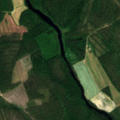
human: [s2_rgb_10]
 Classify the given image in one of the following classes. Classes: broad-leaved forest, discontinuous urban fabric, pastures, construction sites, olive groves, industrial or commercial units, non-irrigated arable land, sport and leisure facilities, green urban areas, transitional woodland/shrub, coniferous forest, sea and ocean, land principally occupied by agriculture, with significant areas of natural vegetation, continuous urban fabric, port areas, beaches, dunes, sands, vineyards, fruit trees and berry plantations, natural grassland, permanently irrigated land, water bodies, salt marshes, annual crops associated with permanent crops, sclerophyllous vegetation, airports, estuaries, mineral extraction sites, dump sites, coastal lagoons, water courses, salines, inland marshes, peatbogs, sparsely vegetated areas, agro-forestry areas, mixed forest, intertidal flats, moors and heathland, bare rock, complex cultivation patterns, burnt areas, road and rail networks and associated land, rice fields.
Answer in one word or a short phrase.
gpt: non-irrigated arable land, coniferous forest, mixed forest